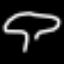
Label: mushroom